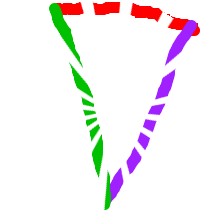
Shape: triangle